Field crop: maize
Growth stage: 2
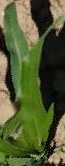
Species: maize